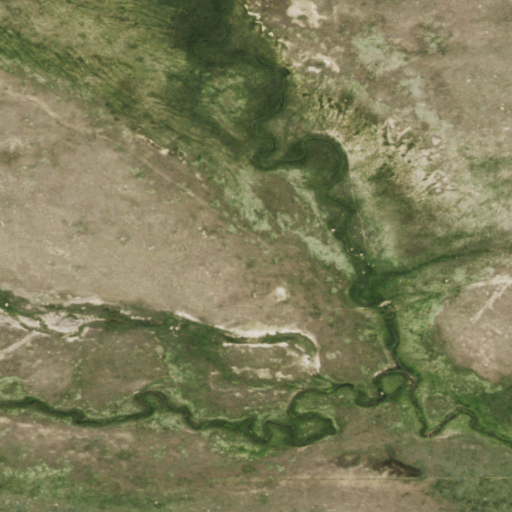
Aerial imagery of valley in Wyoming named Mertz Draw containing grassland, herbaceous wetlands, and shrub